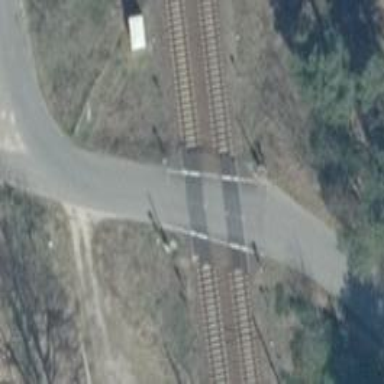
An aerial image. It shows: Railway level crossing.